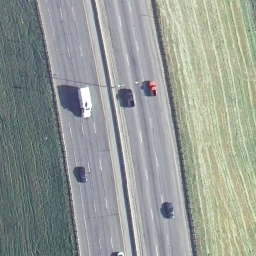
Label: freeway